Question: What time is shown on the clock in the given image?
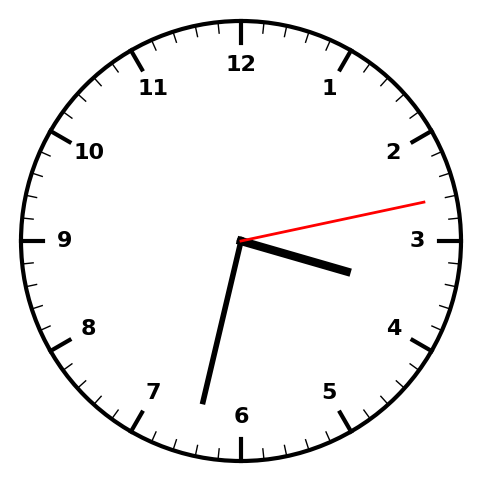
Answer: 03:32:13